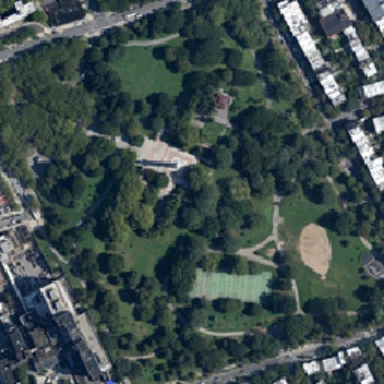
There are many big trees in the park .